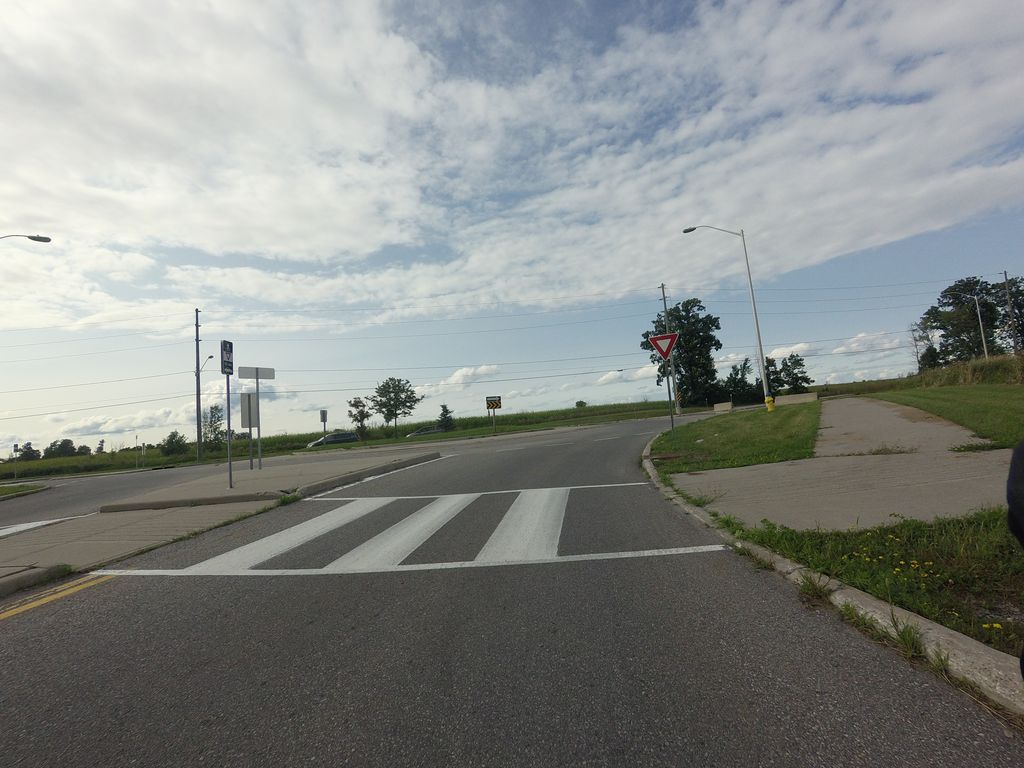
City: ottawa-gatineau